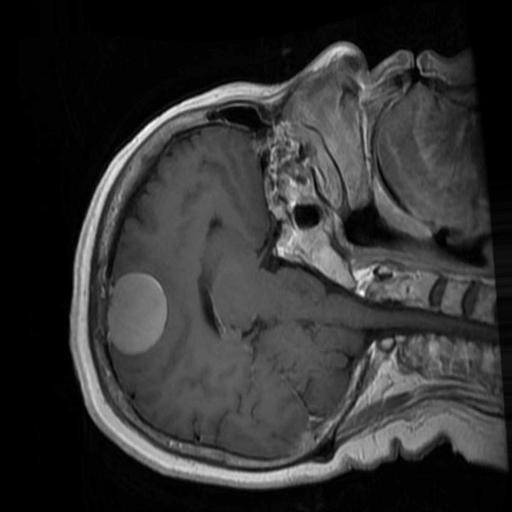
Label: brain_menin